Question: I have an array like this:
The output is as below:

I want to sort the image output from right to left
Does anyone know the solution?
Thanks
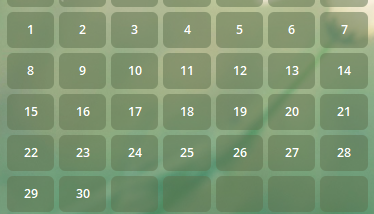
Answer: You can use <URL>:
'''
$arr = [1,2,3,4,5,6,7,8,9,10,11,12,13,14,15,16,17,18,19,20,21,22,23,24,25,26,27,28,29,30];
sort($arr);
$arr = array_reverse($arr);
'''
> <URL>
You can also use <URL> to sort directly in descending order:
'''
$arr = [1,2,3,4,5,6,7,8,9,10,11,12,13,14,15,16,17,18,19,20,21,22,23,24,25,26,27,28,29,30];
rsort($arr);
'''
> <URL>